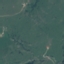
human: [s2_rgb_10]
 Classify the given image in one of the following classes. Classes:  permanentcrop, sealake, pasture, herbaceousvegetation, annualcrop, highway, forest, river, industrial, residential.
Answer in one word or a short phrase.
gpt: Pasture